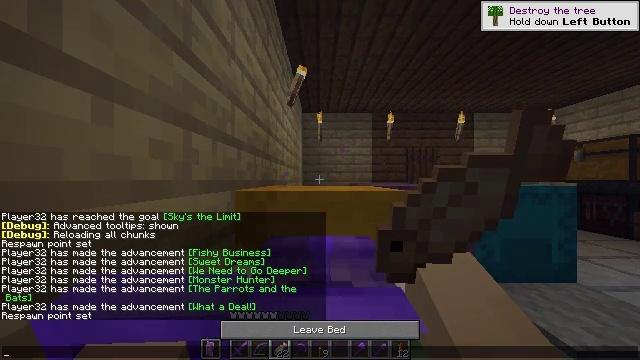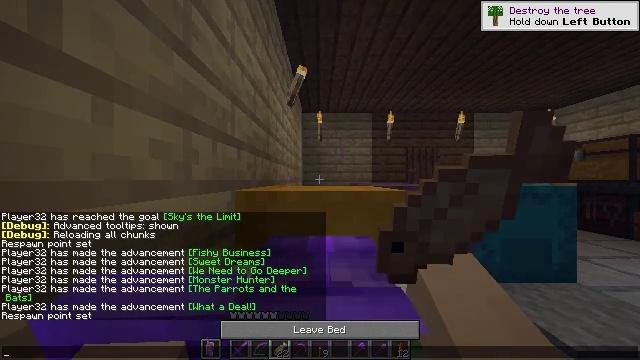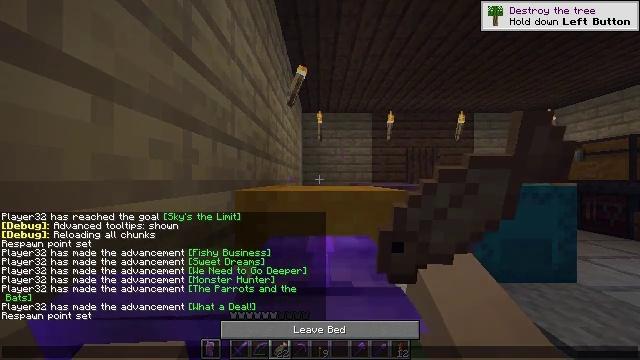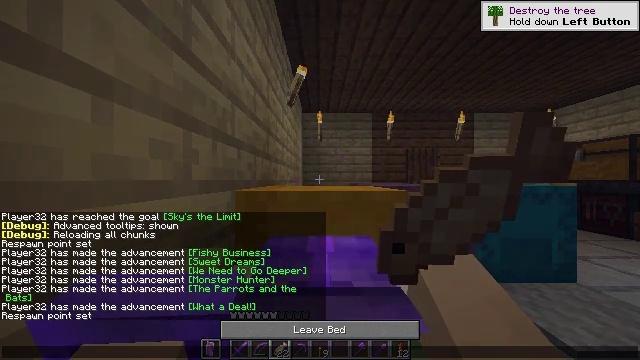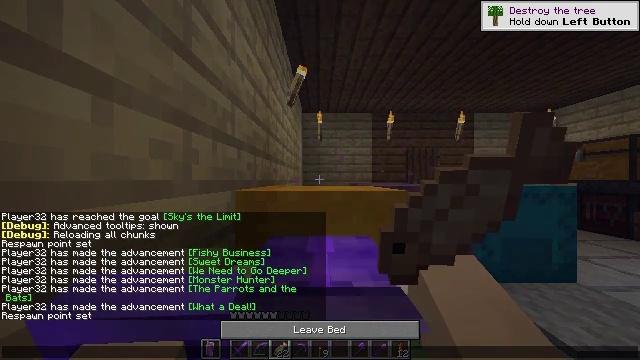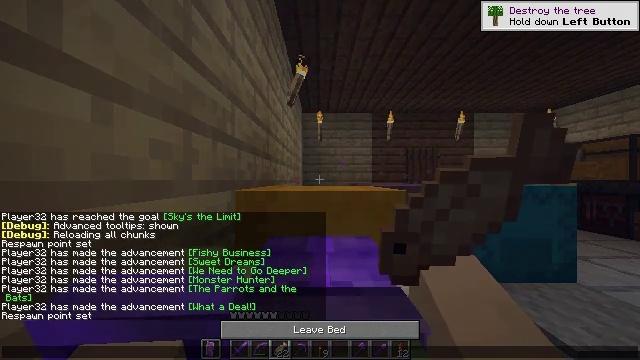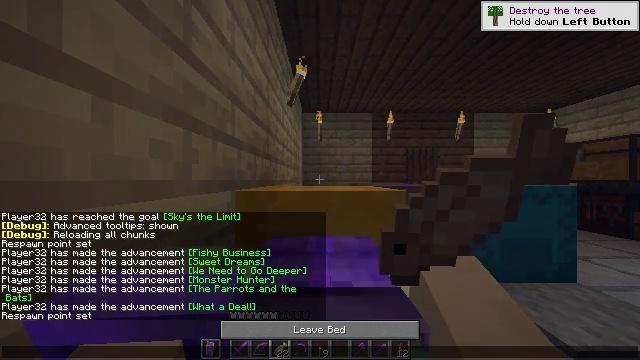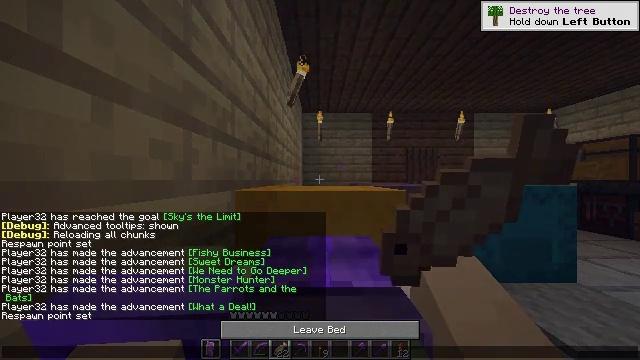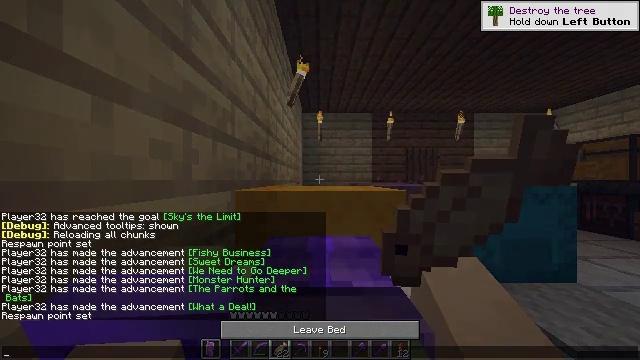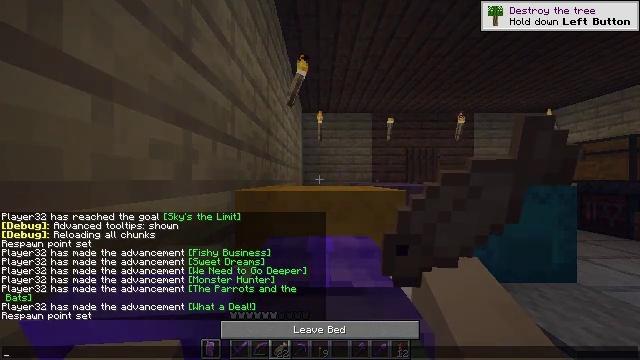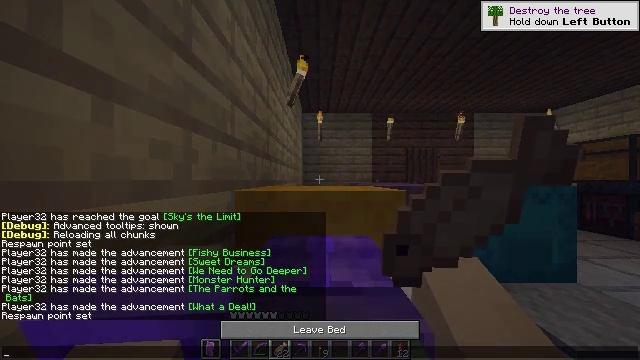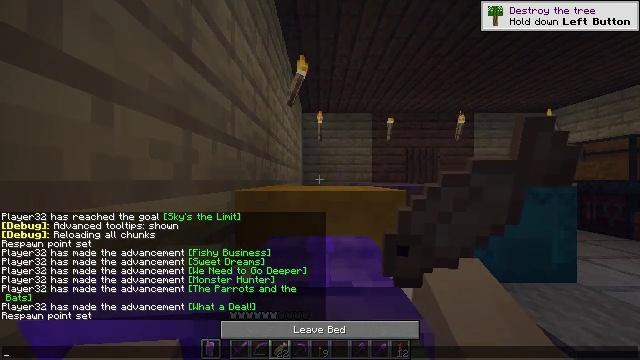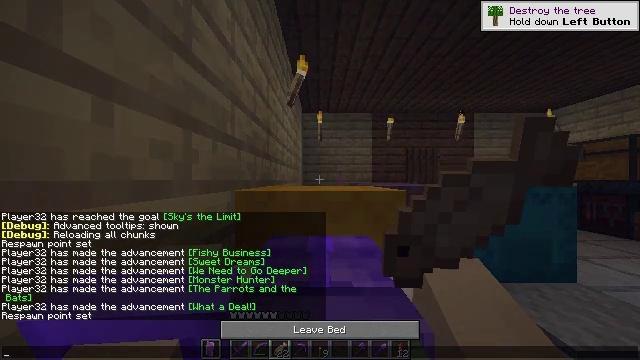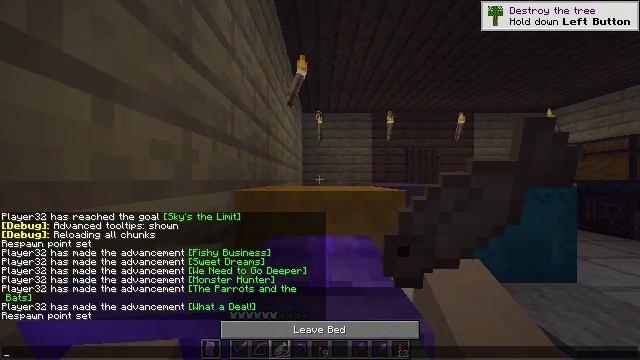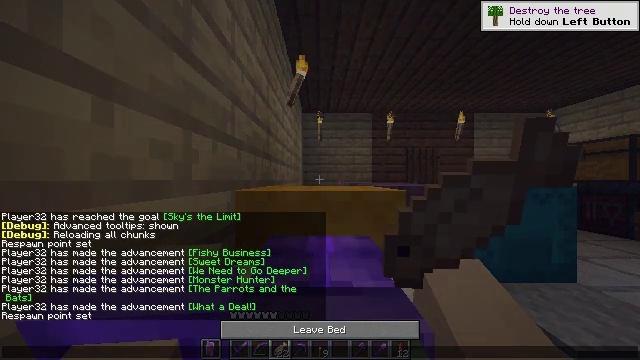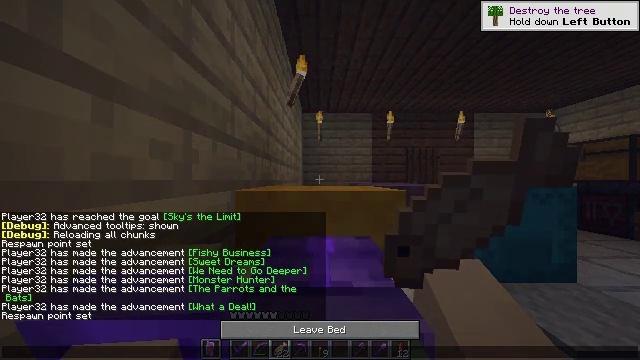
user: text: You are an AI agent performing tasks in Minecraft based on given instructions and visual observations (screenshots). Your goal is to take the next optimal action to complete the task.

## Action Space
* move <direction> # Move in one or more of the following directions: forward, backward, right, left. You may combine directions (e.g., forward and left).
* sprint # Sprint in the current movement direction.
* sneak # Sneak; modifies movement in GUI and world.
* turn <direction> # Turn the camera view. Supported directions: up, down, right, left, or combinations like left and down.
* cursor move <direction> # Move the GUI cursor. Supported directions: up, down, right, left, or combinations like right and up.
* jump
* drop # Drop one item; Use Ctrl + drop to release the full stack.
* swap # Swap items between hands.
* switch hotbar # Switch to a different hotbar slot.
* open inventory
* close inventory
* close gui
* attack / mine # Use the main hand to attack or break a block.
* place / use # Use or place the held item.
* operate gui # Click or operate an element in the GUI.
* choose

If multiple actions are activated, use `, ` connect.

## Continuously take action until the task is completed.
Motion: motion action
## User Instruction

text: Craft the honey block by arranging honey bottles.
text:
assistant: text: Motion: no_op
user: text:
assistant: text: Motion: no_op
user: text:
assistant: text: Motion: no_op
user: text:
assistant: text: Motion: no_op
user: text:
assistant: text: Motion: no_op
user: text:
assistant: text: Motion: no_op
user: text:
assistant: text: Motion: no_op
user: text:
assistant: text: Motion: no_op
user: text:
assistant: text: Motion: no_op
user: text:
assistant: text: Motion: no_op
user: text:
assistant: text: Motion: no_op
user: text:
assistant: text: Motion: no_op
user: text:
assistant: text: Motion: no_op
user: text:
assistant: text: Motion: no_op
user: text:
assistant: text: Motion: no_op
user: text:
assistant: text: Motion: no_op
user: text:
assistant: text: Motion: no_op
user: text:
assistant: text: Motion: no_op
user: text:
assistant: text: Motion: no_op
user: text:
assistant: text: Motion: no_op
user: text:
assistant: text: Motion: no_op
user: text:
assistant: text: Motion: no_op
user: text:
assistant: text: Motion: no_op
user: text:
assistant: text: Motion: no_op
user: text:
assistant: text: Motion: no_op
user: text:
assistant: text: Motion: no_op
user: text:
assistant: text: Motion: no_op
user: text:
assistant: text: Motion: no_op
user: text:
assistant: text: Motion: no_op
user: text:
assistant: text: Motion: no_op